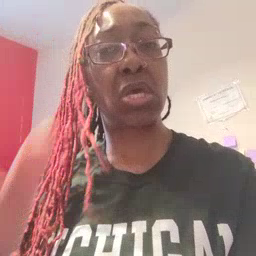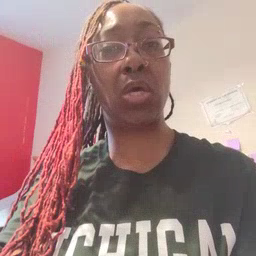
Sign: hear